Current action and preconditions to check: trajectory_clear

Your task: For each precondition in the list above, predict whether it will hold at this action.

Consider the current scene as observed from the mobile robot's camera, and analyze the predicted future states of all dynamic agents (e.g., people, animals, vehicles, or any moving entities) within the NEXT SECOND.

IMPORTANT: Only answer "very likely" if you are absolutely certain—based on strong, clear evidence—that a dynamic agent will violate the precondition in the predicted future state. Do NOT answer "very likely" for unlikely, ambiguous, or low-probability risks.

Ask yourself for each precondition: Is there a high probability, with clear and convincing evidence, that the predicted future states of any dynamic agent will interfere with the predicted future state of the currently executing action within the NEXT SECOND, causing that precondition to fail?

Assess the risk level based on these predictions. Use "likely" or "very likely" if motions create a clear risk of interference.

Use "neutral" or "improbable" if agents are nearby but their predicted paths are clearly diverging or non-conflicting.

Failure Risk Categories: "very improbable", "improbable", "neutral", "likely", "very likely"

Answer Format: Output ONLY the probability_of_failure value from these categories: "very improbable", "improbable", "neutral", "likely", "very likely"

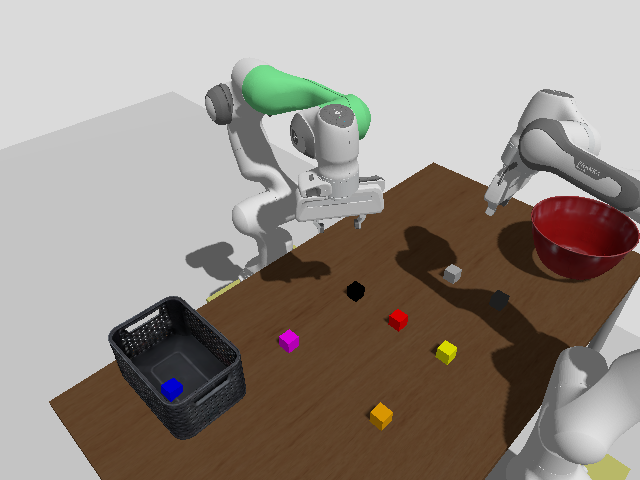

Answer: very improbable